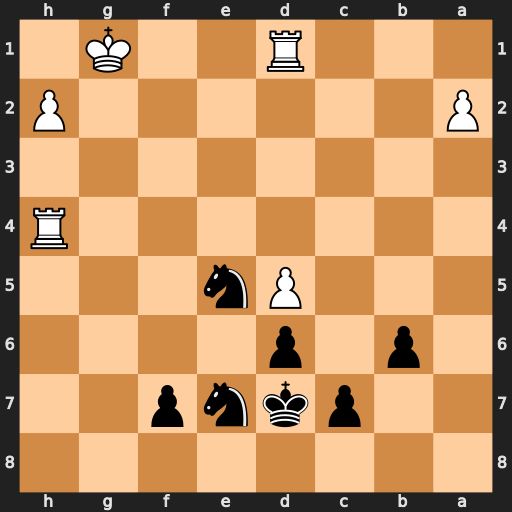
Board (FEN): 8/2pknp2/1p1p4/3Pn3/7R/8/P6P/3R2K1
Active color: b
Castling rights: -
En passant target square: -
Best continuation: Nf3+ Kg2 Nxh4+